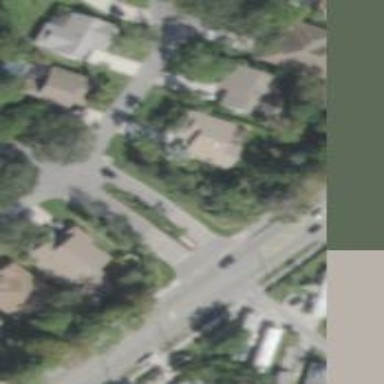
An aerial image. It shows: Residential road.